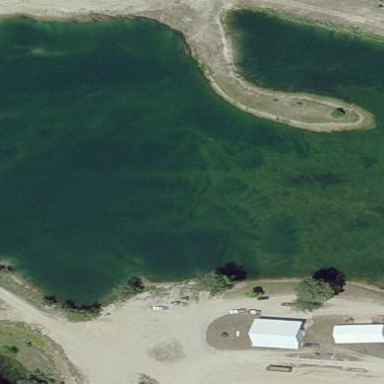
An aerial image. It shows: Pond with natural water.